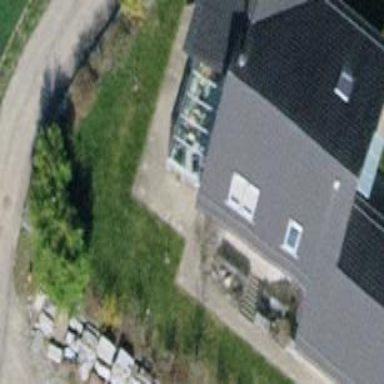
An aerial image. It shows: Detached building with gabled roof.